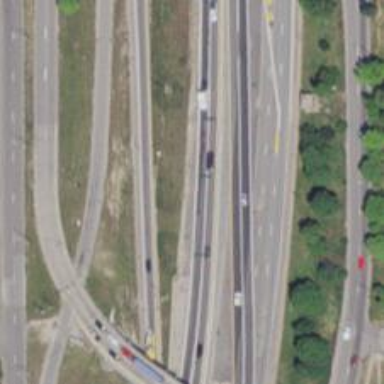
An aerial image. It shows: Motorway.